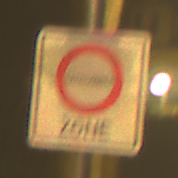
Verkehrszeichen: BeginnUmweltzone
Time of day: Night
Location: Outdoor (Urban)
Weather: Clear
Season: NotSpecified
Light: Artificial